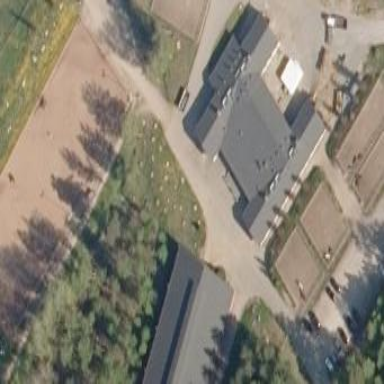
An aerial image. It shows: Stables building.